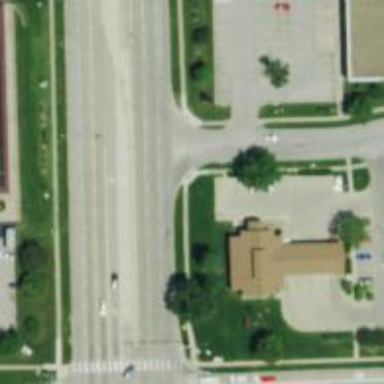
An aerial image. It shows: Road with stop sign.